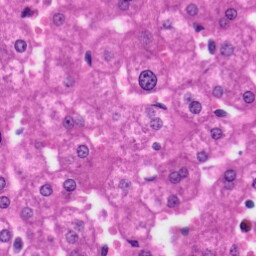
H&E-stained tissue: Liver